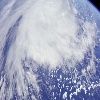
Label: cloud